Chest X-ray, AP view. Patient: 27 years old, sex M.
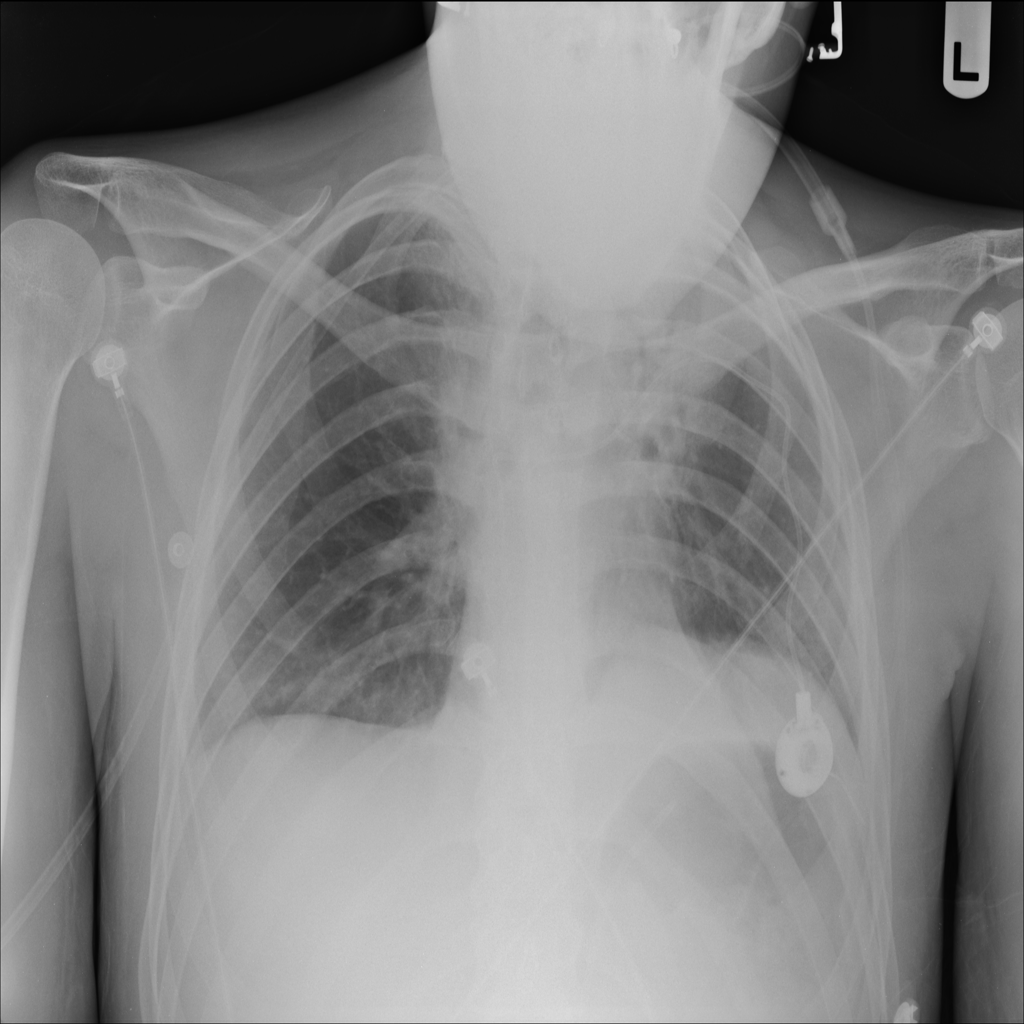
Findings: Effusion